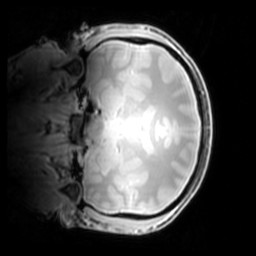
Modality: PDw
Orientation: coronal
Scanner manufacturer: philips
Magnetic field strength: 7 T
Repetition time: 0.008 s
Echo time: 0.001974 s